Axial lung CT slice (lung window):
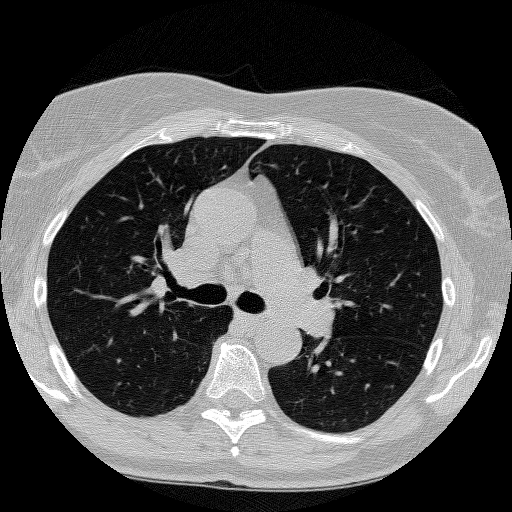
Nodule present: no